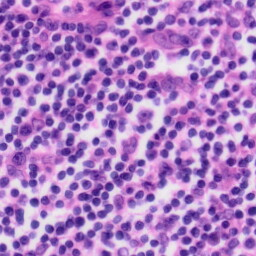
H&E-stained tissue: Tonsil